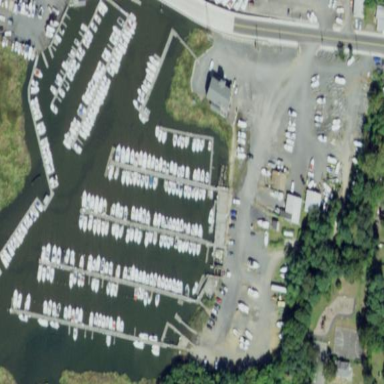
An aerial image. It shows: Marina on leisure land.